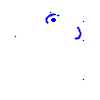
Particle: electron